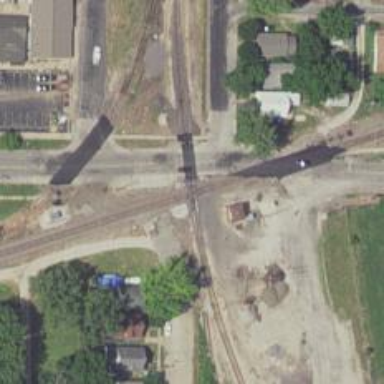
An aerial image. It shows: Railway crossing.